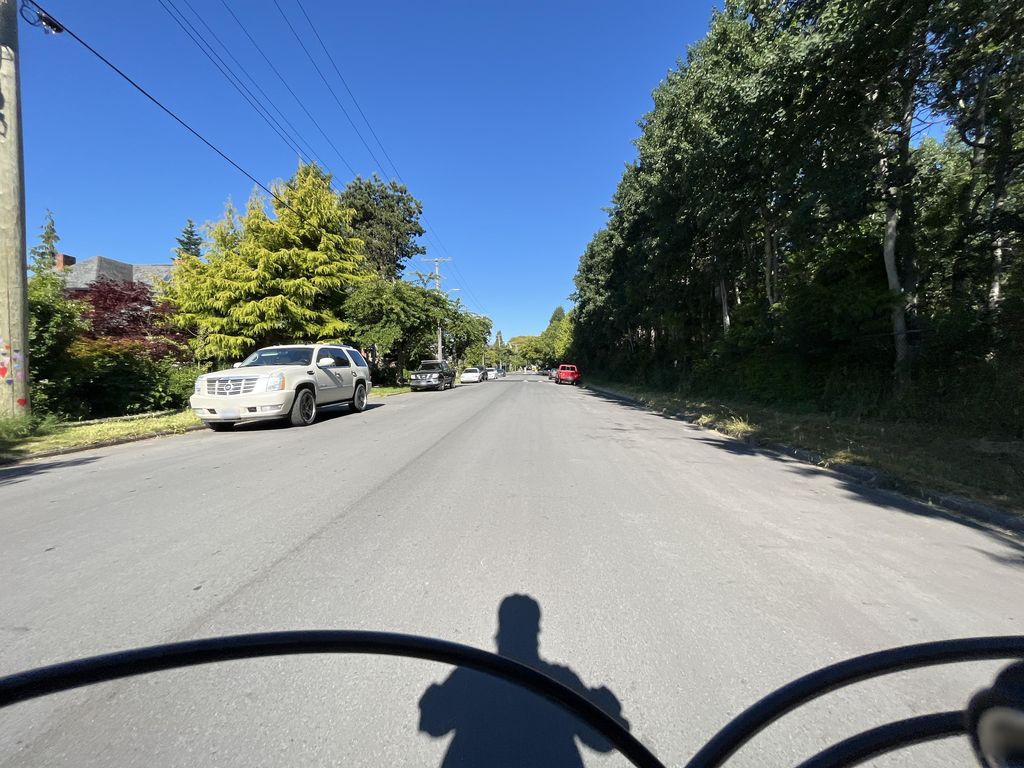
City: victoria